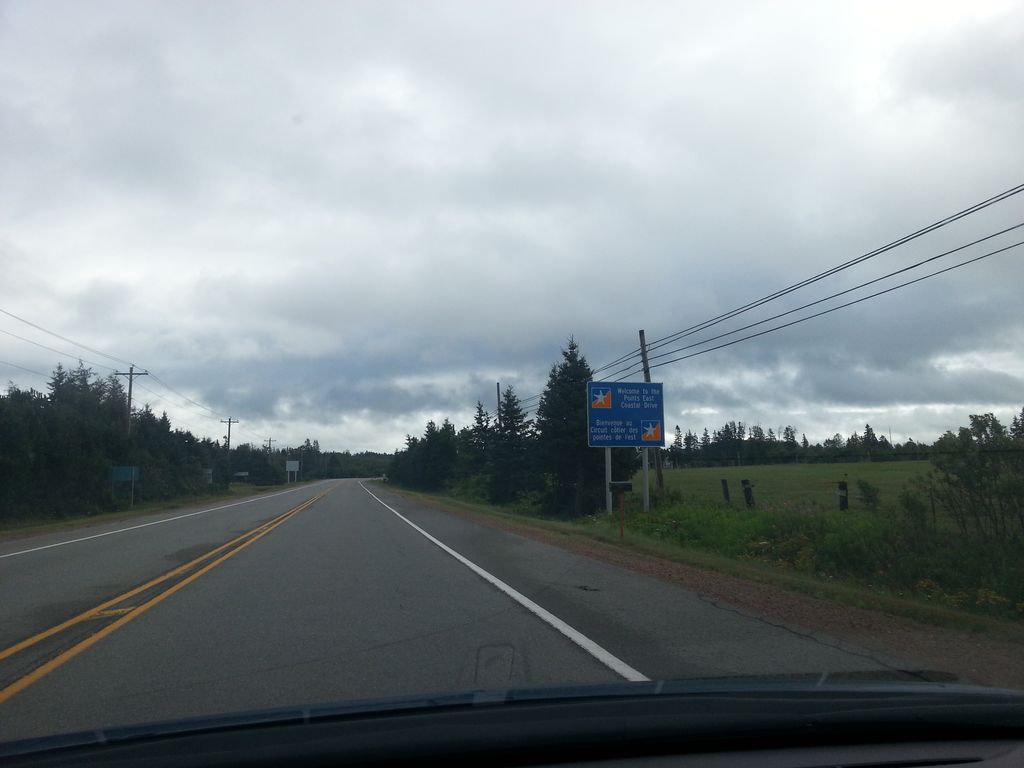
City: charlottetown